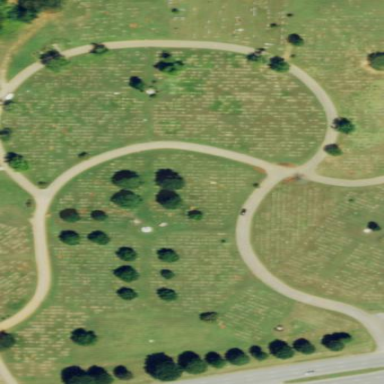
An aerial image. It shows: Cemetery.